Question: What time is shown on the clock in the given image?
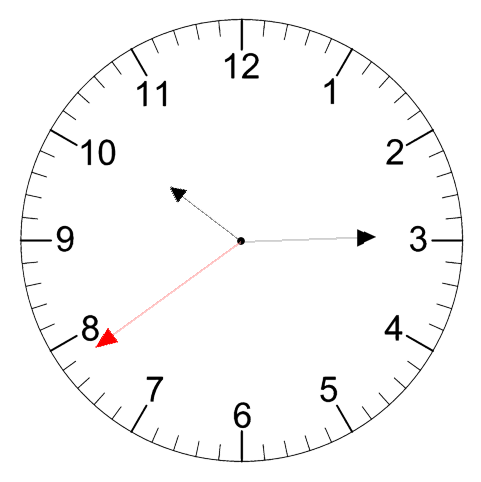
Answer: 10:14:39